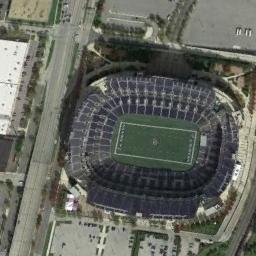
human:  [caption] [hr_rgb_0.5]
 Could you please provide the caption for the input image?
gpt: There are several buildings beside the stadium .

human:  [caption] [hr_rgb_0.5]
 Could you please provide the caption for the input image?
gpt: The stadium is next to some buildings and roads .

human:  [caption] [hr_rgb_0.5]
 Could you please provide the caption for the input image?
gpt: Oval stadium next to the building and the road .

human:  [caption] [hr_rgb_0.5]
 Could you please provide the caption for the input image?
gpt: There is a green lawn on one side of this stadium .

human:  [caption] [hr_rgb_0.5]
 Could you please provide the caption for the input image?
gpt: There are some buildings around the stadium .